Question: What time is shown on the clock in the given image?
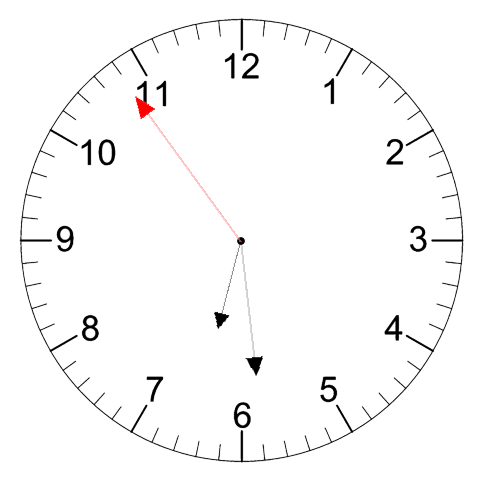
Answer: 06:28:54